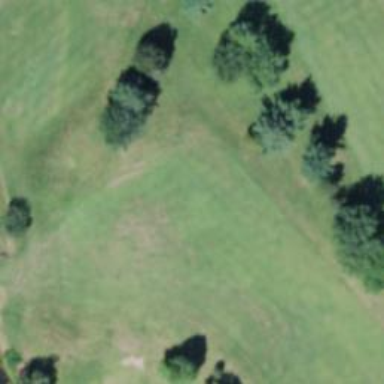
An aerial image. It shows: View of golf hole.